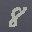
Label: 8